Question:
I am getting above error when trying to run Spark-Streaming from Jupyter. Does anyone know how to solve it?
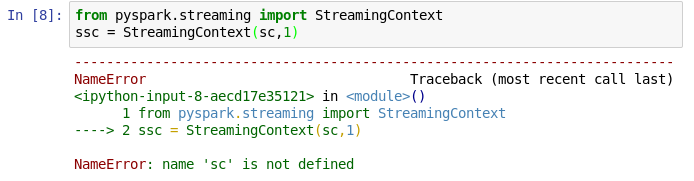
Answer: If not, you need to initialize SparkContext before using it
'''
from pyspark import SparkContext
sc = SparkContext("local", "App Name")
'''
Hope this helps!